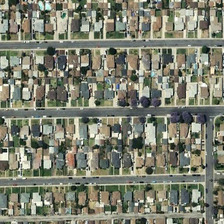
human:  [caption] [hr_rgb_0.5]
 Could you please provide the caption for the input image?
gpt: many buildings with some green trees are in a dense residential area .

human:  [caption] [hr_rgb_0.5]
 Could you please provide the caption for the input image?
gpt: there are green and blue plants around the residential area .

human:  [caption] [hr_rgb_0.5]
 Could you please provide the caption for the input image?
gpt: a very dense residential area .

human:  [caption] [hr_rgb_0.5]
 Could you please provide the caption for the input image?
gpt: many buildings with some green trees are in a dense residential area .

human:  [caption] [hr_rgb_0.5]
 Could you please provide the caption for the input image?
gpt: a very dense residential area .